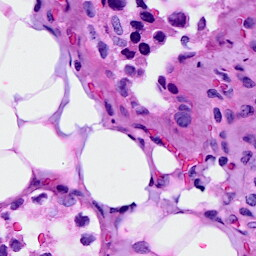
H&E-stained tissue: Breast